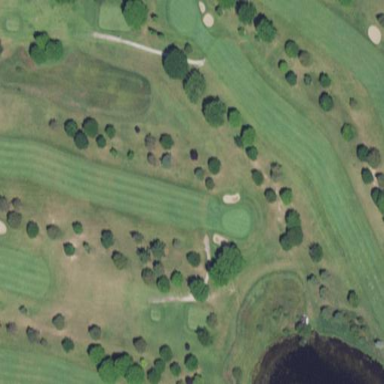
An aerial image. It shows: Grassy area designated as golf fairway.